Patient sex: M
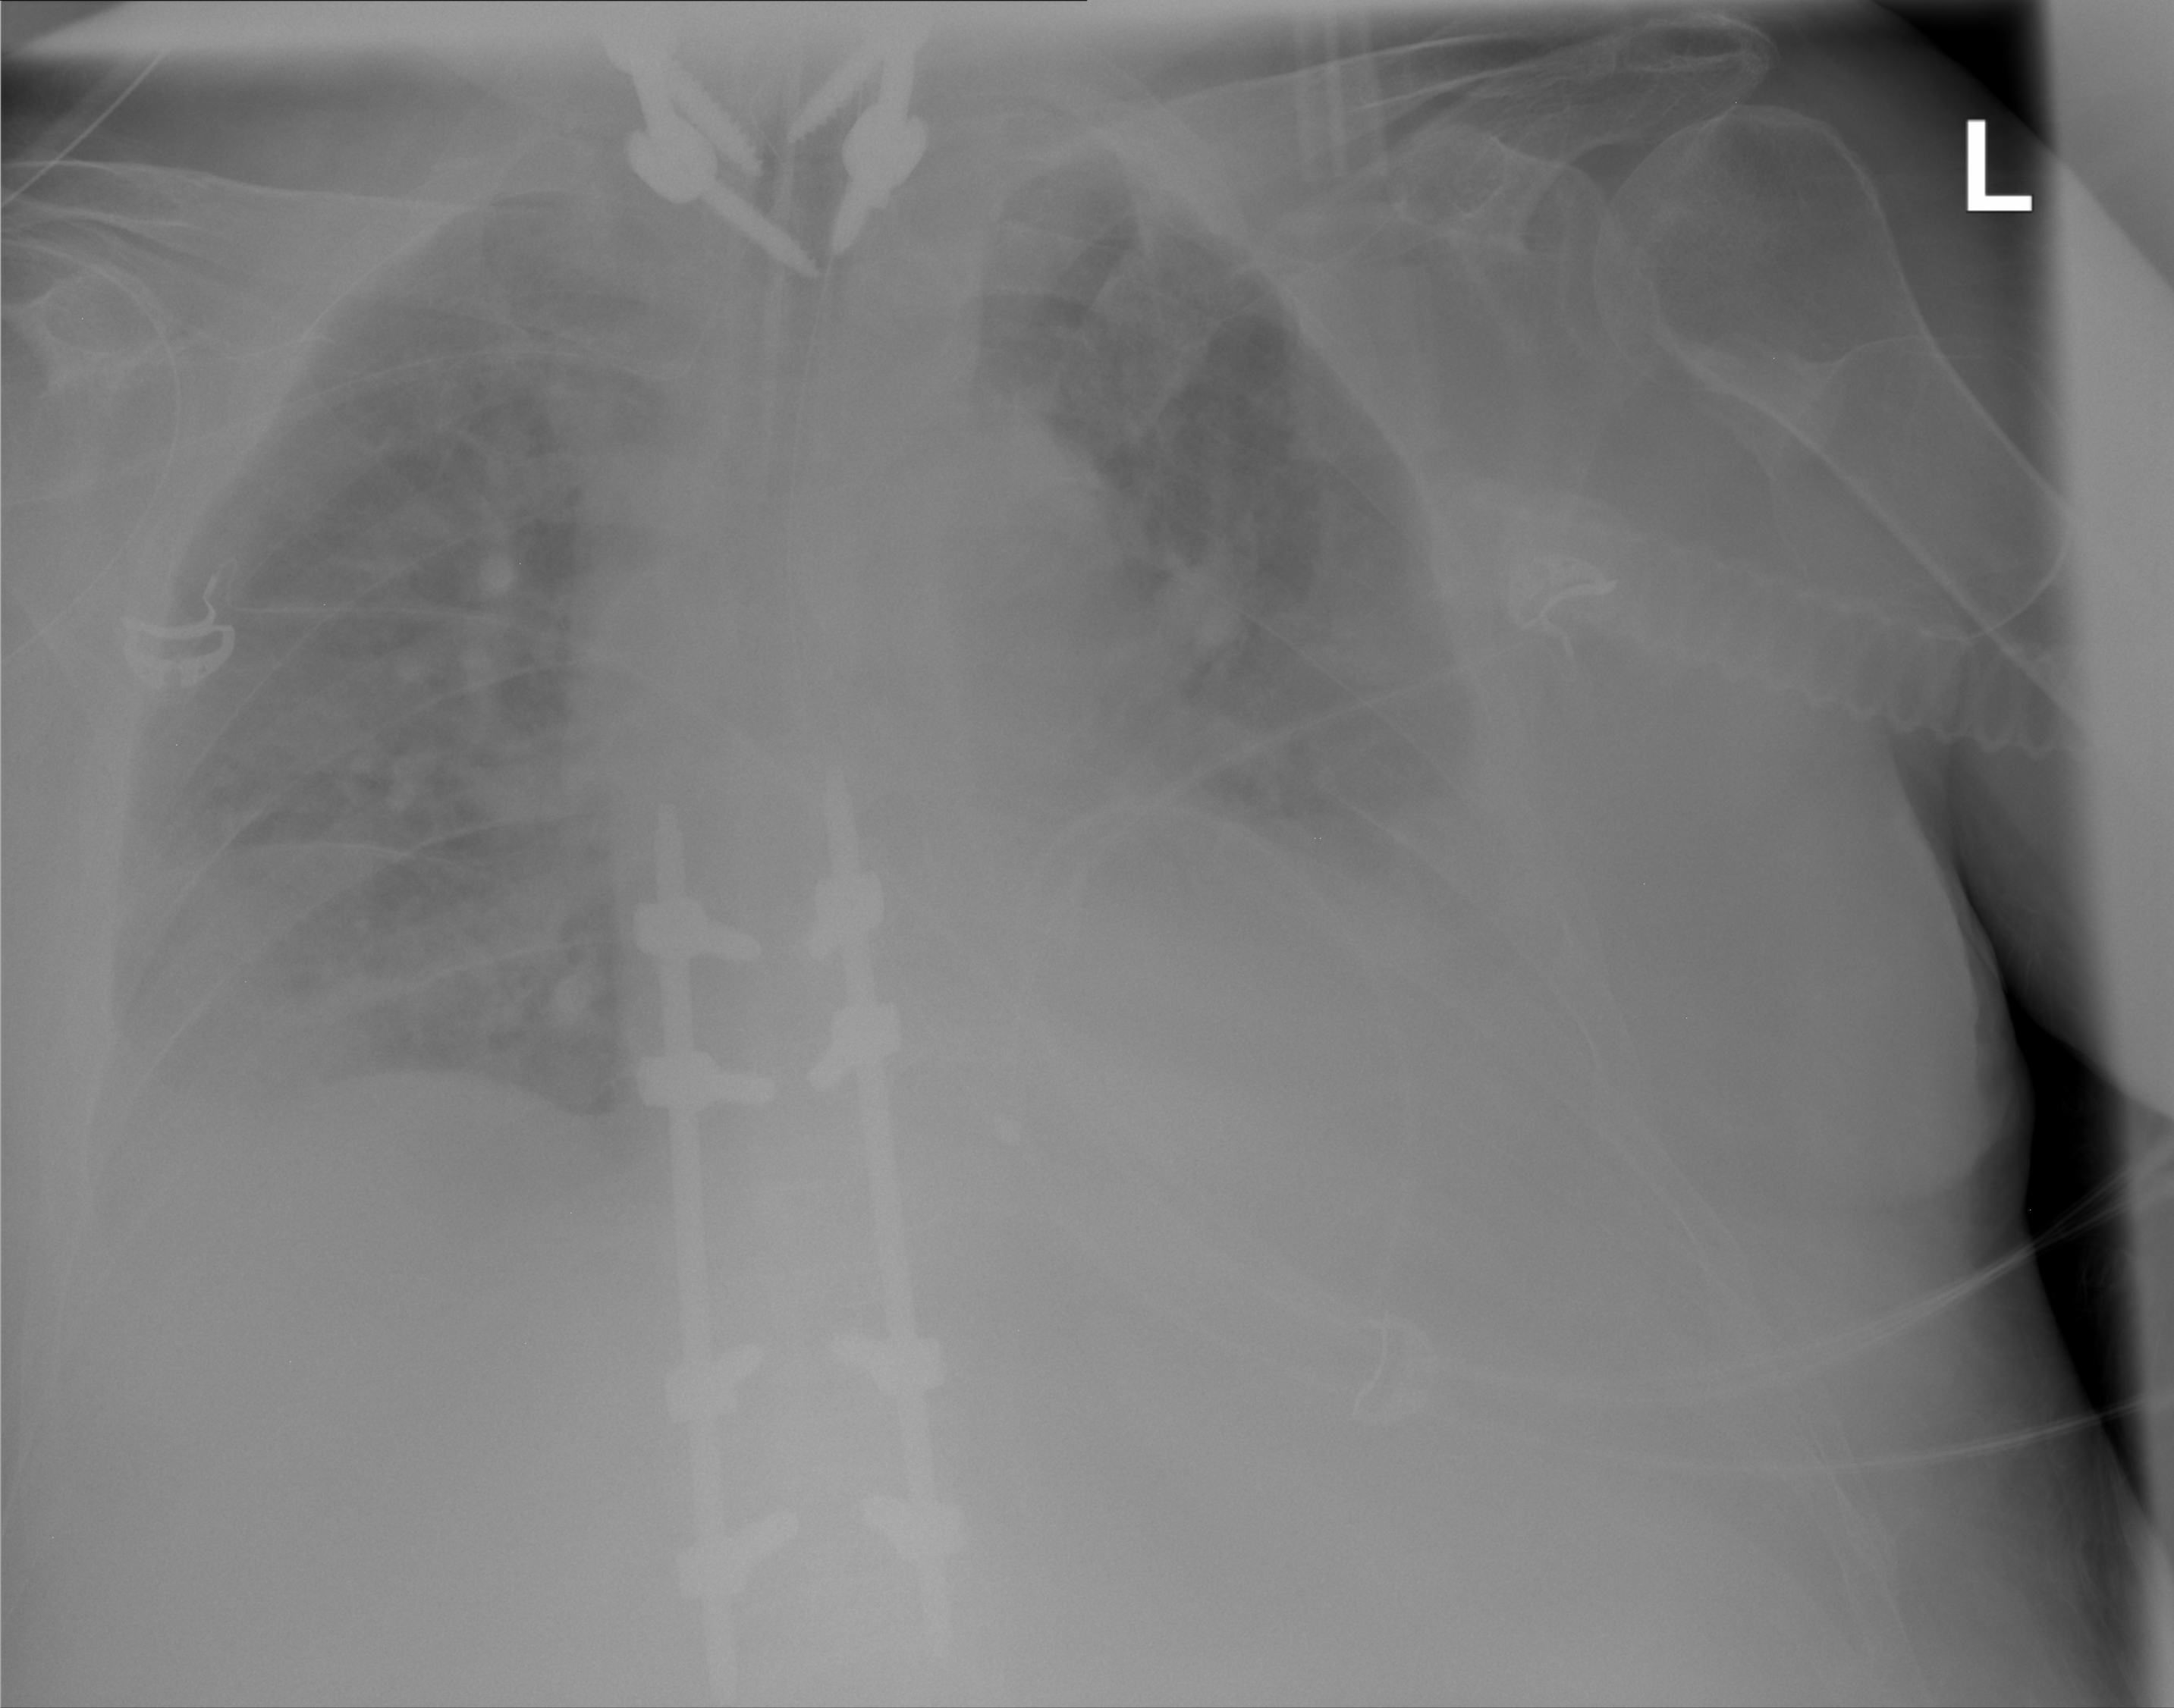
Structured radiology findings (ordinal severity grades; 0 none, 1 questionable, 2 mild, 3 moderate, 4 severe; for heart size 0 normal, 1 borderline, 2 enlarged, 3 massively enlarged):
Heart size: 1
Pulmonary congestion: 0
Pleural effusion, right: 3
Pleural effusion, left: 3
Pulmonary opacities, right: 1
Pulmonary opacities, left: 1
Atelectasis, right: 2
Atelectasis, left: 3